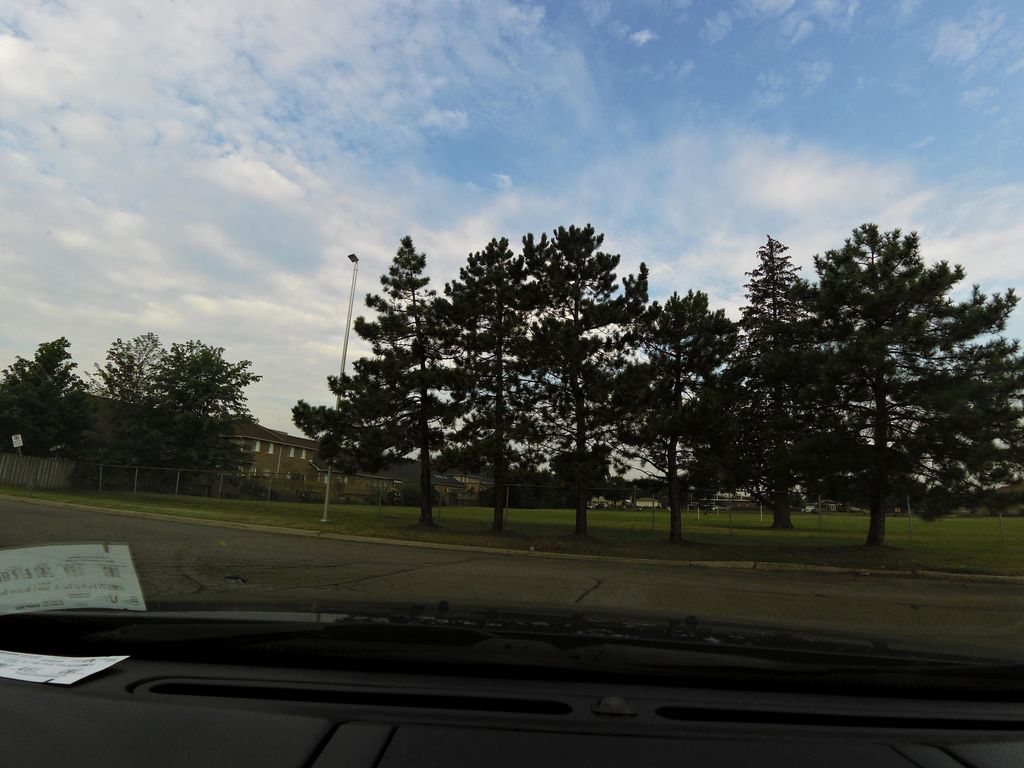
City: hamilton